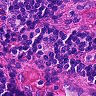
Metastatic tissue present: no